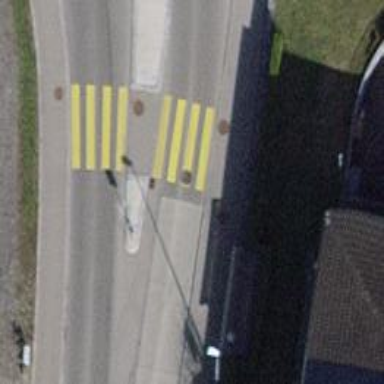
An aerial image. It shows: Kerb serving as barrier.